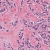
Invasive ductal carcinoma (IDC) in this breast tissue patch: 1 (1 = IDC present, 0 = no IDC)